Question: Is there any way to add some line numbers in the result grid in MySQL Workbench?
E.g. (red numbers):

I don't want to have to change the SQL query, which I know I can do using <URL> like
'''
SELECT @n := @n + 1 'Number of Submissions', t.*
FROM (SELECT @n:=0) initvars,
( SELECT COUNT(*) AS count
FROM moocdb.submissions
GROUP BY user_id
ORDER BY count DESC
) t
'''
I also don't want to have to export the results.
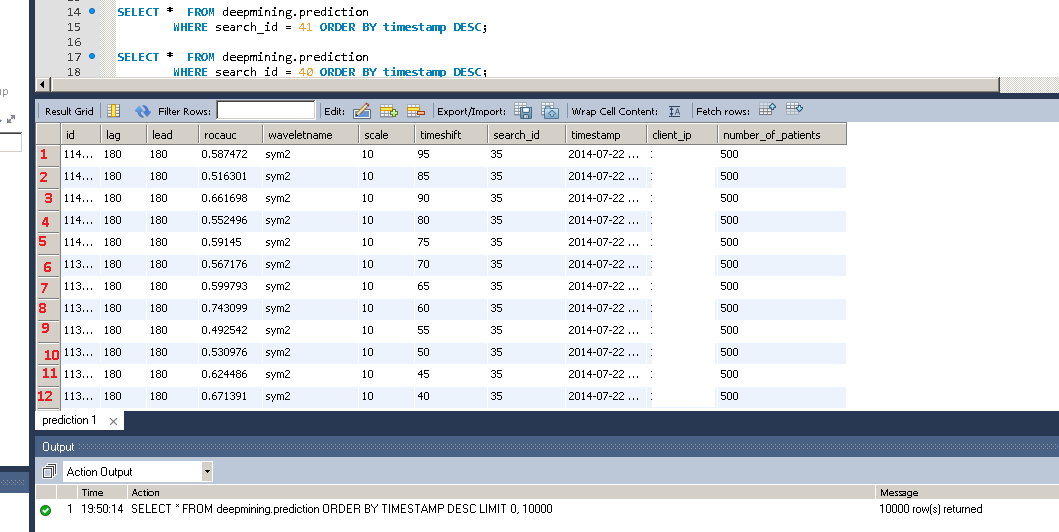
Answer: Not sure if that is a good question for SO, but anyway: no this is not possible. Nobody asked for that so far, so, file a feature request at <URL> to have that in.